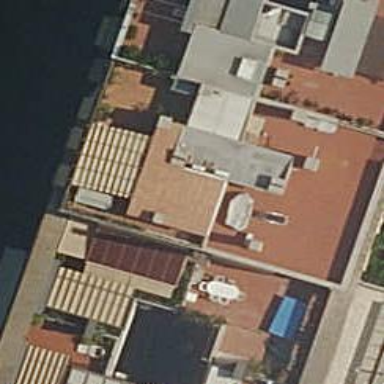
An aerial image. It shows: View of apartment building.